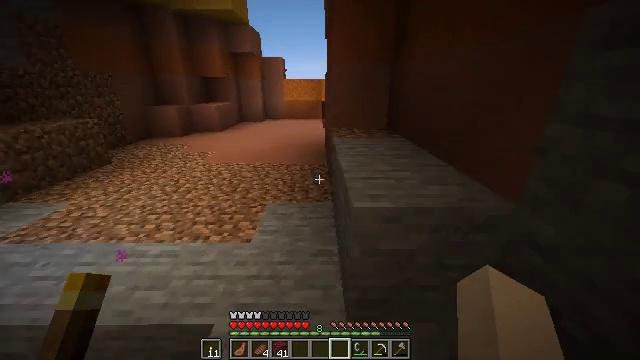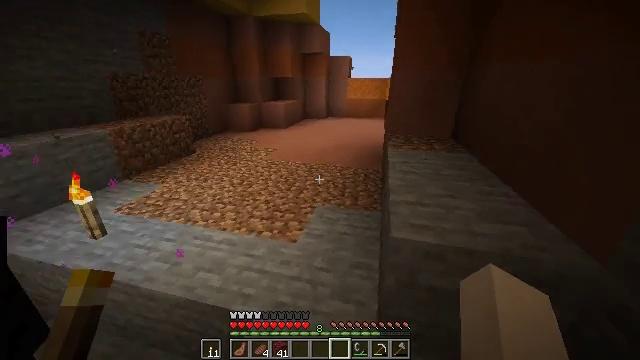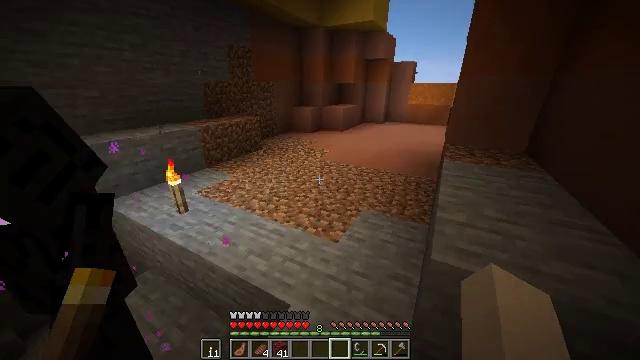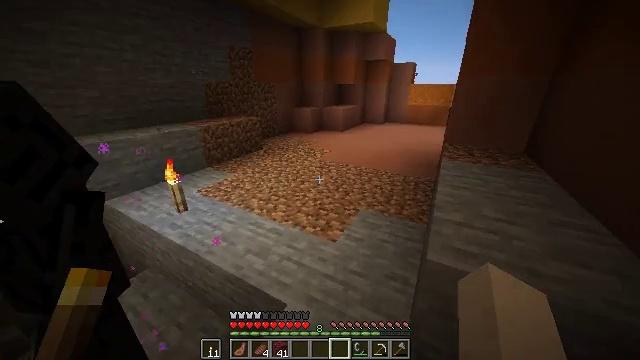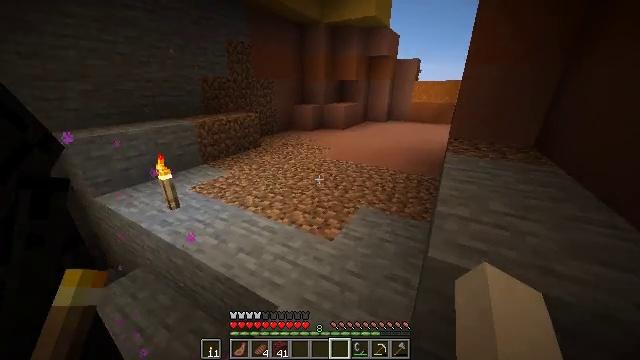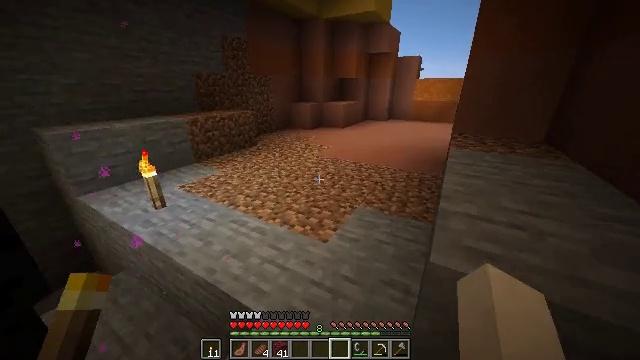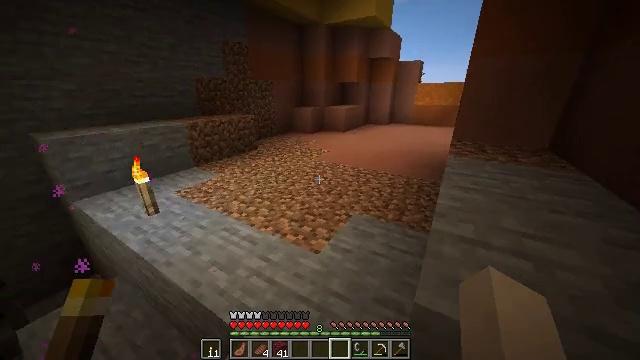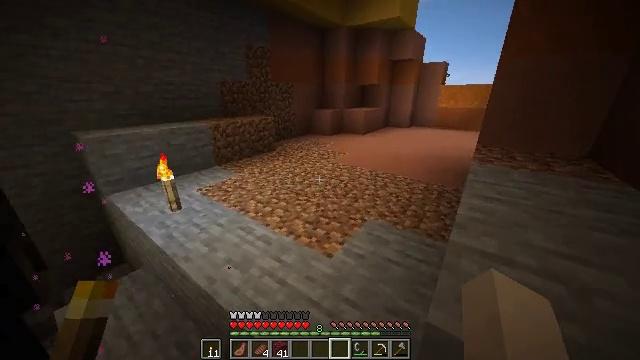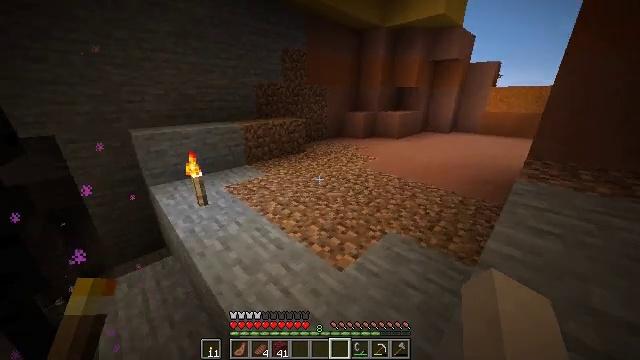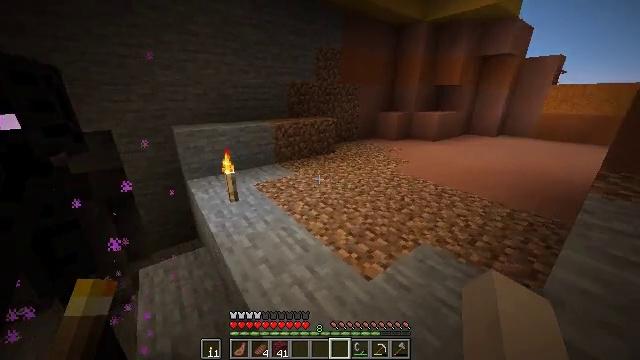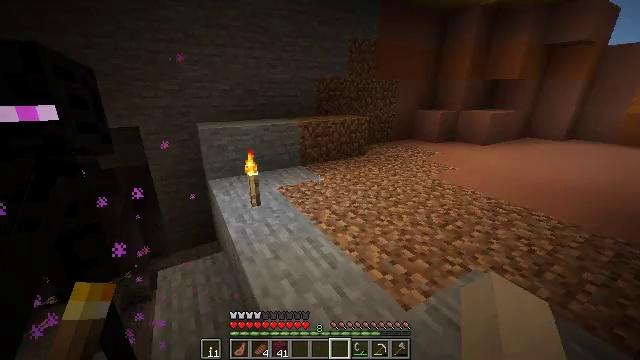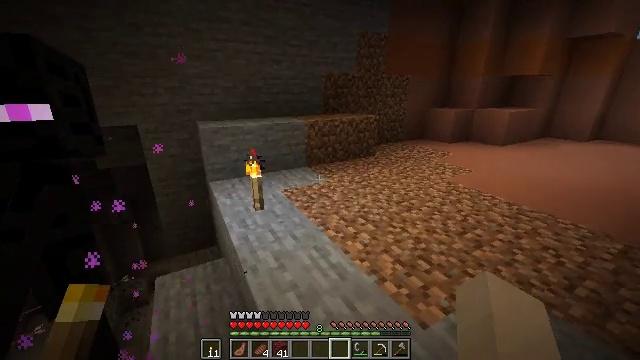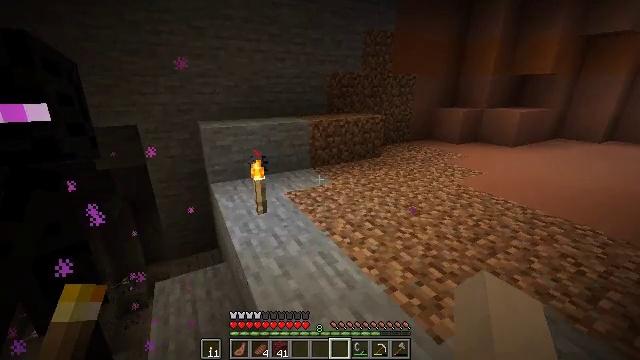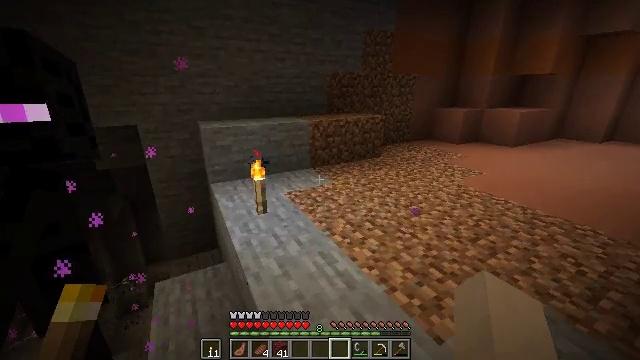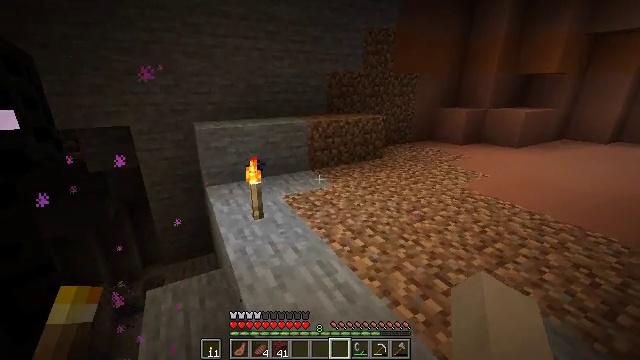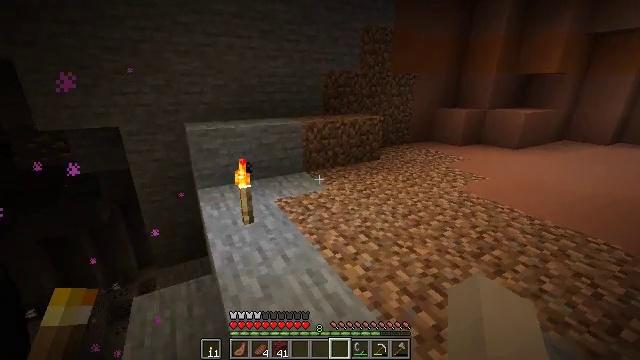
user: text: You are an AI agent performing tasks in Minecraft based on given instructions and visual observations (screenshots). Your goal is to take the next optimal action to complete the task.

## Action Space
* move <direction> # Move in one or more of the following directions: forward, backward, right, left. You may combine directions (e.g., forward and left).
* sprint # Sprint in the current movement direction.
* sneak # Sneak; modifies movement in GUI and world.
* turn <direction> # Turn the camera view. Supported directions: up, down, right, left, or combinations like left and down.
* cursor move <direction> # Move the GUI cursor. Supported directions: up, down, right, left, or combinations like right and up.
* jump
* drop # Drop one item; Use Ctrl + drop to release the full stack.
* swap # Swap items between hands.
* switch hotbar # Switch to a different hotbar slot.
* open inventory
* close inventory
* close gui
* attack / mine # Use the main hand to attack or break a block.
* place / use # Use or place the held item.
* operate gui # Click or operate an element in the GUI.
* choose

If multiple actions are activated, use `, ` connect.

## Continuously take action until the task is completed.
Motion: motion action
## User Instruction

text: Remove red sand to use for crafting or building.
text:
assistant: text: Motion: move forward, sprint, turn left and down
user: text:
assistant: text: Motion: move forward, sprint, turn left
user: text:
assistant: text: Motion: move forward, sprint
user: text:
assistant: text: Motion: move forward, sprint
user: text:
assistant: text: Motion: move forward and move right, sprint
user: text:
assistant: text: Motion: move forward and move right, sprint, turn left
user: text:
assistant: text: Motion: move forward and move right, sprint, turn left
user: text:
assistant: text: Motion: move forward, sprint, turn left
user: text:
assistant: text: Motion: move forward, sprint, turn left
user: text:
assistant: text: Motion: move forward and move right, sprint, turn left
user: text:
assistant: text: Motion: move forward and move right, sprint, turn left
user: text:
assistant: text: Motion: move forward and move right, sprint
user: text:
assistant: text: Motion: move forward and move right, sprint
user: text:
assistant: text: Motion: move forward and move right, sprint
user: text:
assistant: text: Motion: move forward and move right, sprint
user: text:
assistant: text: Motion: move forward and move right, sprint
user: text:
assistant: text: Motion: move forward and move right, sprint
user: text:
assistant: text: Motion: move forward and move right, sprint, turn left
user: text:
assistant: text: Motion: move forward and move right, sprint, turn left
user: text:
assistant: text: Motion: move forward and move right, sprint, turn left
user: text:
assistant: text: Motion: move forward and move right, sprint, turn left
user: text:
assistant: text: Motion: move right, sprint, turn left and up
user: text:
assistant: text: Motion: move right, turn left and up
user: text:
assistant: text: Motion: move right, turn left
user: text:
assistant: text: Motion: move right, turn left
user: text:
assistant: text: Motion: move right
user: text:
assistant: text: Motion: move right
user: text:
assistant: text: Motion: move right
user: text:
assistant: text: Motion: no_op
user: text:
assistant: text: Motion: no_op